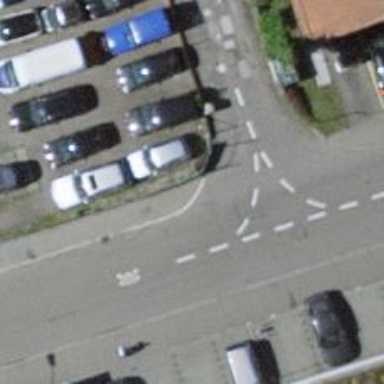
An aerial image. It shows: Kerb barrier.